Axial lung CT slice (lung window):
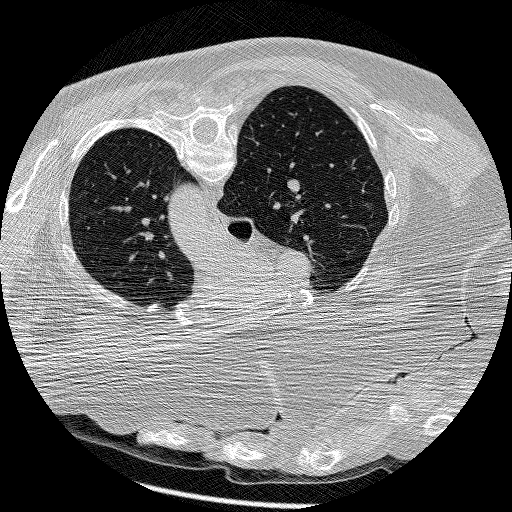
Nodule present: no